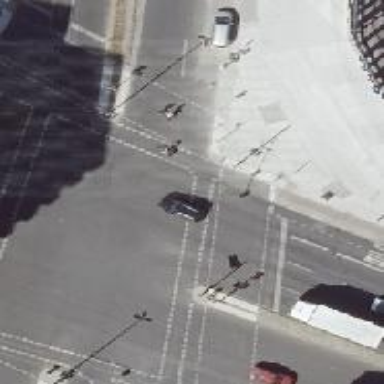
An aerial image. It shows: Road crossing with traffic signals.